Interaction volume radius: 10 \u00c5
Interaction volume height: 15 \u00c5
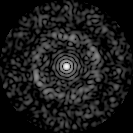
Disorder parameter: 0.8297